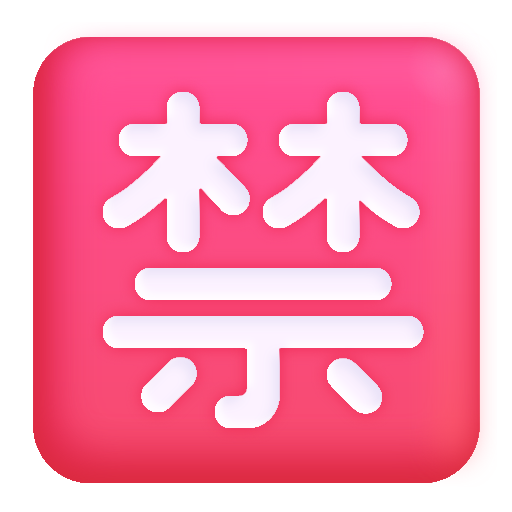
japanese prohibited button color